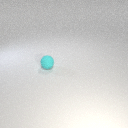
small cyan rubber sphere